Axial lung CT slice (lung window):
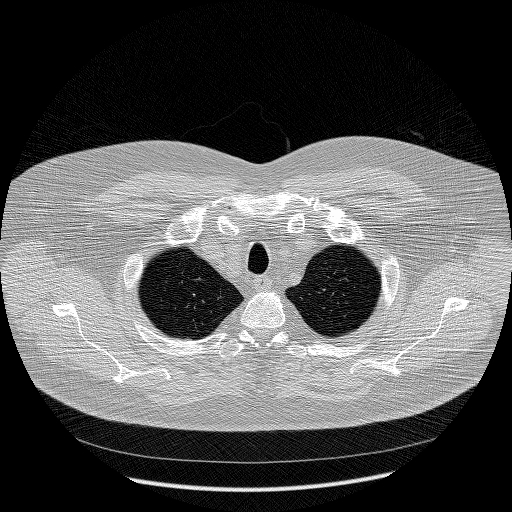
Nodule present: no